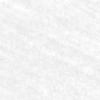
Label: change